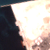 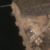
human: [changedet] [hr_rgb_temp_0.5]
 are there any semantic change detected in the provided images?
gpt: Some constructions appeared in the desert area near the shore.